Question: I am trying to work on the projects that I was downloded by SDK but it not work when I open it with eclips, I open it by import>and I select the folder project
the error appear in Emulator as in picture

What I do to run thats projects? please any one help me
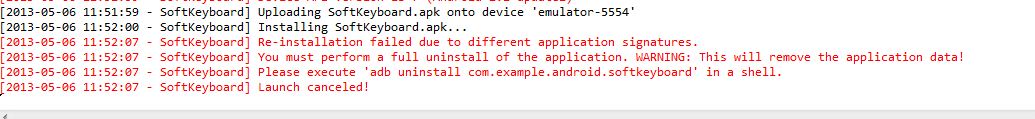
Answer: That is because your emulator already contains softketboard with certain signatures.
Un-install that and your project will run
<URL>
Keep in mind that softKeyboard sample come preinstalled in every emulator. So if you want to test this in a emulator, you have to uninstall the preinstalled version first. Either 'run adb uninstall com.example.android.softkeyboard' from the command line of your OS or uninstall the examples via Preferences -> Applications in the emulator itself.